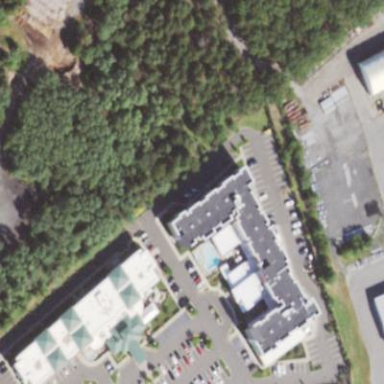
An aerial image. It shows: Hotel building.